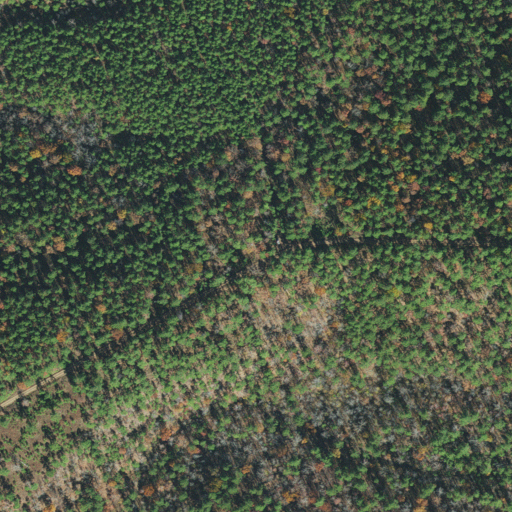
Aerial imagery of ridge(s) in Arkansas named Herron Ridge containing evergreen forest, mixed forest, open development, deciduous forest, and shrub